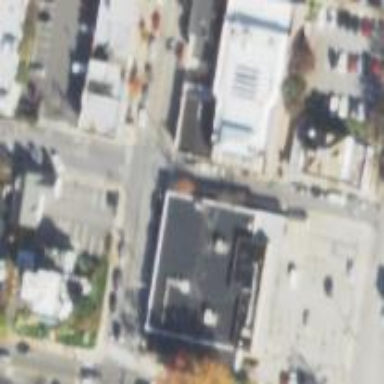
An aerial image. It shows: Building serving as post office.